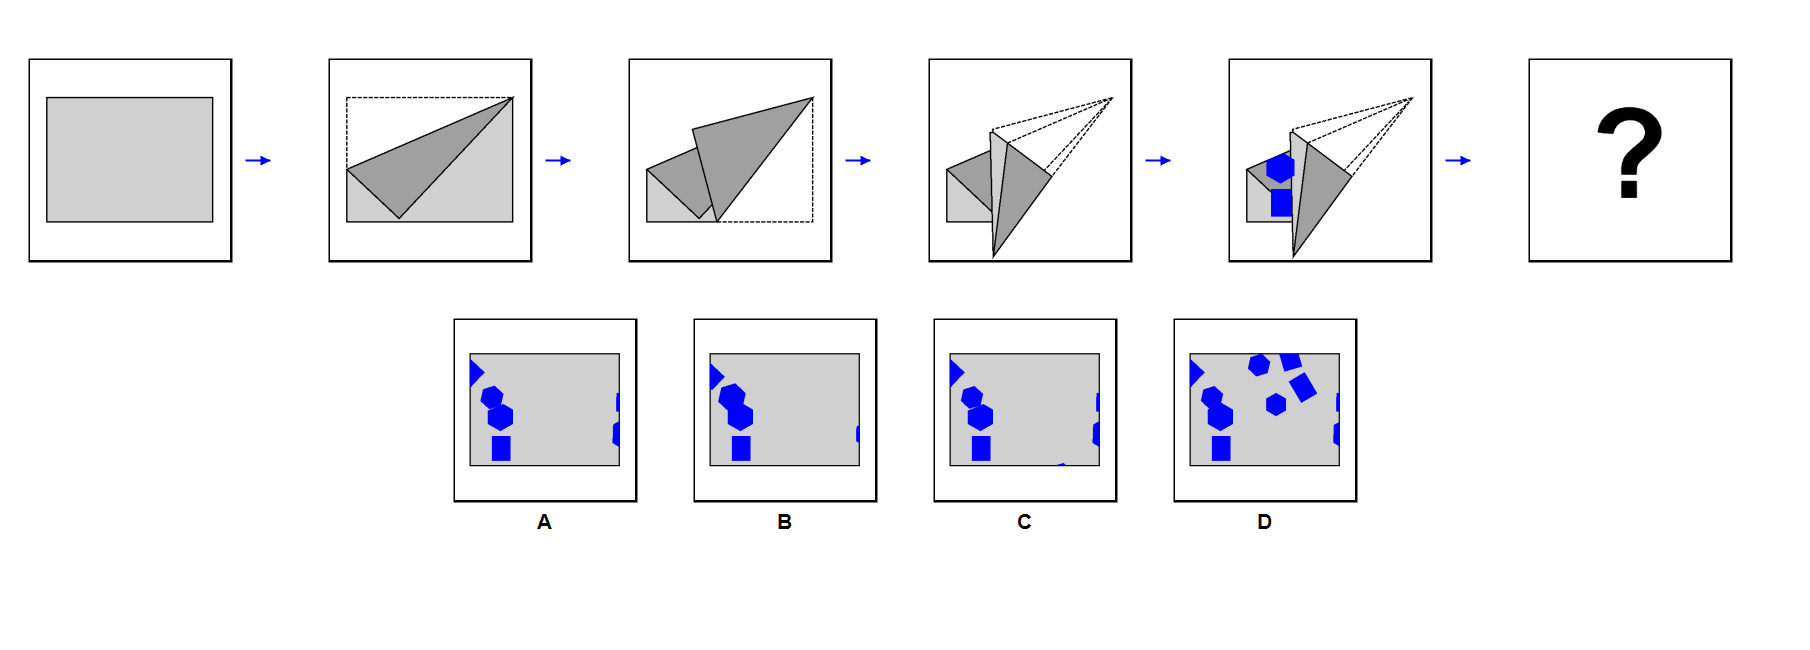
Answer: B